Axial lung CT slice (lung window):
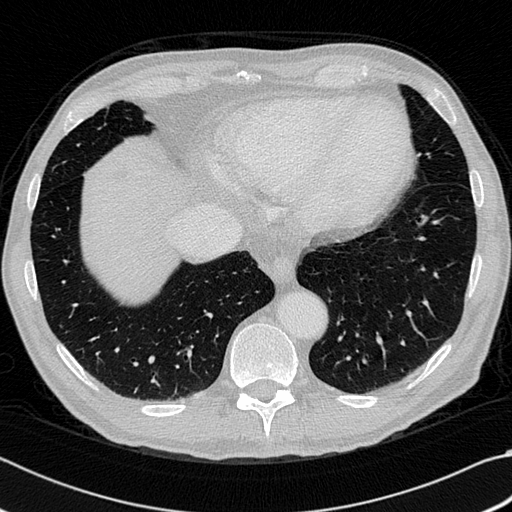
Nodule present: no